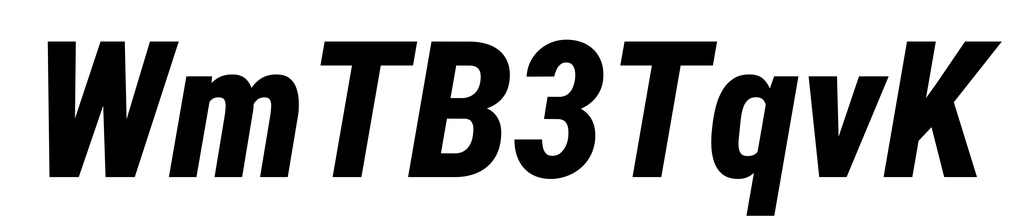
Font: Roboto-Italic_Condensed_ExtraBold_Italic